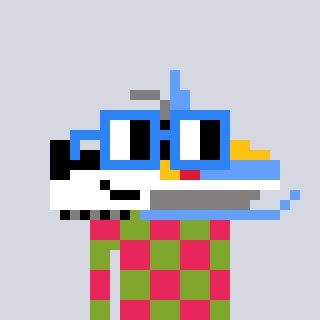
a pixel art character with square blue glasses, a snowmobile-shaped head and a slimegreen-colored body on a cool background